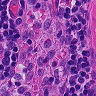
Metastatic tissue present: no